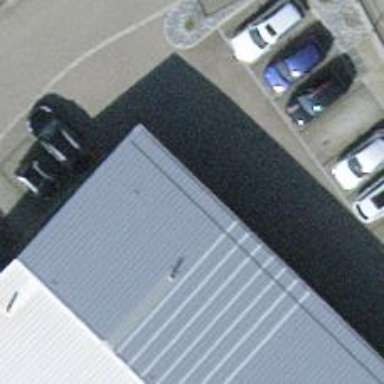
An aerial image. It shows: Car shop.